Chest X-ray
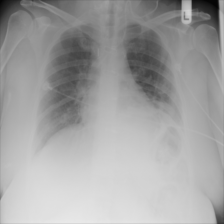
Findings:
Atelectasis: positive
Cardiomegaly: negative
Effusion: positive
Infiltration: negative
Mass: negative
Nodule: negative
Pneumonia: negative
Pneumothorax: negative
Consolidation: negative
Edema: negative
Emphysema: negative
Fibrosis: negative
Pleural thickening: negative
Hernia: negative